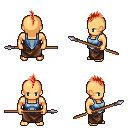
a pixel art fantasy rpg character, male body template, human, tanned skin, blue vest, robe skirt, red mohawk hairstyle, spear, four views (front, back, left, right), 2x2 character sprite sheet, small pixel art, hard edges, no anti-aliasing